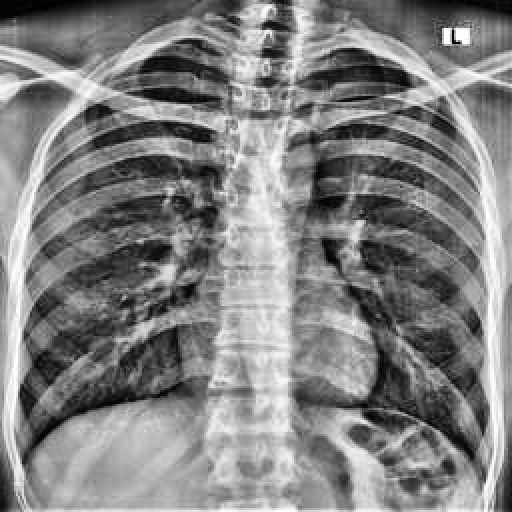
Finding: NORMAL